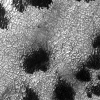
Atmospheric dust classification: not_dusty